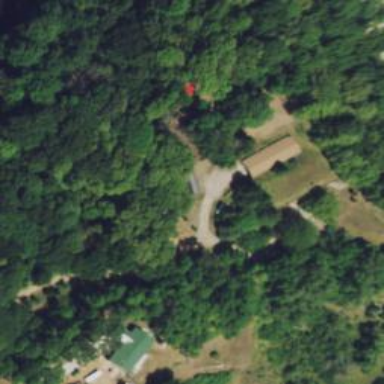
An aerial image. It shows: Driveway.